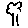
Label: tree